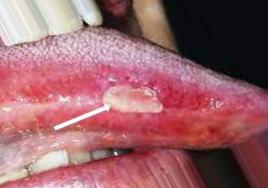
Condition: Mouth Ulcer